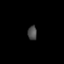
Tissue: prostate
Cell type: T cells
Senescence score: 0.3408
Nuclear area (px): 134
Mean DAPI intensity: 72.612